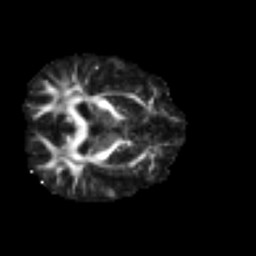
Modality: FA
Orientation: axial
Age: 25
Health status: ill
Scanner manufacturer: philips
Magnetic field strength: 3 T
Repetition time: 9 s
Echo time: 0.127 s